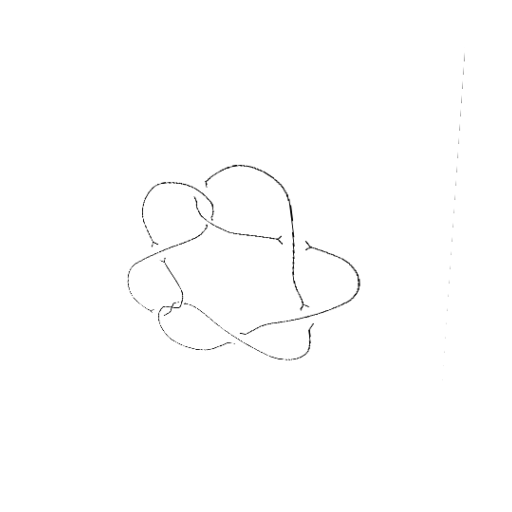
Crossing number: 9